Question: I'm developing an Augmented Reality piano with Vuforia and Unity 4.6. The app will be a game where the mobile phone will say a note, for example :"C" and the user will have 5 seconds to play the note in a paper piano with virtual buttons.
The problem I'm having is that I'm not getting the sounds of the piano keys when I press a button. I do enter the desired case in the switch statement, but no sound is played.Neither the play() methods on the Update function or the OnButtonPressed() are playing. However on the method generarNota(). I always listen the sound of the phone saying the note.
This is my code:
'''
public class ButtonControl : MonoBehaviour,IVirtualButtonEventHandler {
public AudioSource c;
public AudioSource cSharp;
public AudioSource d;
public AudioSource dSharp;
public AudioSource e;
public AudioSource f;
public AudioSource fSharp;
public AudioSource g;
public AudioSource gSharp;
public AudioSource a;
public AudioSource aSharp;
public AudioSource b;
public AudioSource correctSound;
public AudioSource incorrectSound;
public AudioClip cv;
public AudioClip cSharpv;
public AudioClip dv;
public AudioClip dSharpv;
public AudioClip ev;
public AudioClip fv;
public AudioClip fSharpv;
public AudioClip gv;
public AudioClip gSharpv;
public AudioClip av;
public AudioClip aSharpv;
public AudioClip bv;
public AudioSource c2;
public bool gameOn;
string currentNote; //Nota genereada por el sistema
string inputNote; //Nota presionada por el usuario
public float waitTime; //Tiempo de espera entre notas
public float resetWait; // Para reiniciar el tiempo de espera
public int totalNotes;
public int correctNotes;
public int incorrectNotes;
bool firstNote;
bool beingHandled;
public bool blackNotes;
bool notePressed;
//Use this for initialization
void Start () {
c.PlayOneShot(c.clip);
blackNotes = false;
this.notePressed = false;
beingHandled = false;
currentNote="NONE";
waitTime = 0;
firstNote = true;
VirtualButtonBehaviour[] vbs = GetComponentsInChildren<VirtualButtonBehaviour>();
for (int i = 0; i < vbs.Length; ++i) {
// Register with the virtual buttons TrackableBehaviour
vbs[i].RegisterEventHandler(this);
}
}
void generarNota(){
if (blackNotes) {
int num = Random.Range (1, 13);
//StartCoroutine ("waitTimeDelay");
switch (num) {
case 1:
Debug.Log ("Se genero C");
int a = 0;
currentNote = "C";
audio.clip = this.cv;
audio.PlayDelayed (0.5f);
//this.aSource.PlayOneShot(this.cv);
break;
case 2:
Debug.Log ("Se genero C#");
currentNote = "C#";
audio.clip = this.cSharpv;
audio.PlayDelayed (0.5f);
break;
case 3:
Debug.Log ("Se genero D");
currentNote = "D";
audio.clip = this.dv;
audio.PlayDelayed (0.5f);
break;
case 4:
Debug.Log ("Se genero D#");
currentNote = "D#";
audio.clip = this.dSharpv;
audio.PlayDelayed (0.5f);
break;
case 5:
Debug.Log ("Se genero E");
currentNote = "E";
audio.clip = this.ev;
audio.PlayDelayed (0.5f);
break;
case 6:
Debug.Log ("Se genero F");
currentNote = "F";
audio.clip = this.fv;
audio.PlayDelayed (0.5f);
break;
case 7:
Debug.Log ("Se genero F#");
currentNote = "F#";
audio.clip = this.fSharpv;
audio.PlayDelayed (0.5f);
break;
case 8:
Debug.Log ("Se genero G");
currentNote = "G";
audio.clip = this.gv;
audio.PlayDelayed (0.5f);
break;
case 9:
Debug.Log ("Se genero G#");
currentNote = "G#";
audio.clip = this.gSharpv;
audio.PlayDelayed (0.5f);
break;
case 10:
Debug.Log ("Se genero A");
currentNote = "A";
audio.clip = this.av;
audio.PlayDelayed (0.5f);
break;
case 11:
Debug.Log ("Se genero A#");
currentNote = "A#";
audio.clip = this.aSharpv;
audio.PlayDelayed (0.5f);
break;
case 12:
Debug.Log ("Se genero B");
currentNote = "B";
audio.clip = this.bv;
audio.PlayDelayed (0.5f);
break;
}
this.totalNotes++;
}
else {
int num = Random.Range (1, 8);
//StartCoroutine ("waitTimeDelay");
switch (num) {
case 1:
Debug.Log ("Se genero C");
int a = 0;
currentNote = "C";
audio.clip = this.cv;
audio.PlayDelayed (0.5f);
//this.aSource.PlayOneShot(this.cv);
break;
case 2:
Debug.Log ("Se genero D");
currentNote = "D";
audio.clip = this.dv;
audio.PlayDelayed (0.5f);
break;
case 3:
Debug.Log ("Se genero E");
currentNote = "E";
audio.clip = this.ev;
audio.PlayDelayed (0.5f);
break;
case 4:
Debug.Log ("Se genero F");
currentNote = "F";
audio.clip = this.fv;
audio.PlayDelayed (0.5f);
break;
case 5:
Debug.Log ("Se genero G");
currentNote = "G";
audio.clip = this.gv;
audio.PlayDelayed (0.5f);
break;
case 6:
Debug.Log ("Se genero A");
currentNote = "A";
audio.clip = this.av;
audio.PlayDelayed (0.5f);
break;
case 7:
Debug.Log ("Se genero B");
currentNote = "B";
audio.clip = this.bv;
audio.PlayDelayed (0.5f);
break;
}
this.totalNotes++;
}
}
void waitTimeDelay(){
}
// Update is called once per frame
void Update () {
if (this.gameOn) {
if(this.waitTime>0){
this.waitTime-= Time.deltaTime;
//Verificamos el boton. Si esta presionado el correcto sumamos a las notas correctas
if(inputNote==this.currentNote){
//audio.clip = this.correctSound;
//audio.Play();
correctSound.Play();
this.correctNotes++;
inputNote ="NONE.";
this.waitTime = resetWait;
this.generarNota();
}
else if(inputNote!= "NONE." && inputNote != this.currentNote){
//Si la nota es incorrecta, agregamos uno a las incorrectas y generamos una nueva nota
//audio.clip = this.incorrectSound;
//audio.Play();
incorrectSound.Play();
this.incorrectNotes++;
inputNote ="NONE.";
this.generarNota();
this.waitTime = resetWait;
}
//Generamos nueva nota
//Reiniciamos
}
else{
//Reiniciamos el tiempo
this.waitTime = this.resetWait;
if(!this.firstNote){
// Como no presiono nada, nota erronea
this.incorrectNotes++;
incorrectSound.Play();
//audio.clip = this.incorrectSound;
//audio.Play();
//this.aSource.PlayOneShot(this.incorrectSound);
}
else{
this.firstNote = false;
}
//generamos una nueva nota
this.generarNota();
}
}
}
public void OnButtonPressed(VirtualButtonAbstractBehaviour vb){
if (blackNotes&&!notePressed) {
switch (vb.VirtualButtonName) {
case "buttonC":
this.inputNote = "C";
//audio.PlayOneShot (c);
break;
case "buttonCSharp":
this.inputNote = "C#";
//audio.PlayOneShot (cSharp);
break;
case "buttonD":
this.inputNote = "D";
//audio.PlayOneShot (d);
break;
case "buttonDSharp":
this.inputNote = "D#";
//audio.PlayOneShot (dSharp);
break;
case "buttonE":
this.inputNote = "E";
//audio.PlayOneShot (e);
break;
case "buttonF":
this.inputNote = "F";
//audio.PlayOneShot (f);
break;
case "buttonFSharp":
this.inputNote = "F#";
//audio.PlayOneShot (fSharp);
break;
case "buttonG":
this.inputNote = "G";
//audio.PlayOneShot (g);
break;
case "buttonGSharp":
this.inputNote = "G#";
//audio.PlayOneShot (gSharp);
break;
case "buttonA":
this.inputNote = "A";
//audio.PlayOneShot (a);
break;
case "buttonASharp":
this.inputNote = "A#";
//audio.PlayOneShot (aSharp);
break;
case "buttonB":
this.inputNote = "B";
//audio.PlayOneShot (b);
break;
case "buttonC2":
this.inputNote = "C";
//audio.PlayOneShot (c2);
break;
}
notePressed=true;
}
else if(blackNotes==false && notePressed==false){
switch (vb.VirtualButtonName) {
case "buttonC":
this.inputNote = "C";
Debug.Log ("Se Presiono C");
c.Play();
break;
case "buttonD":
this.inputNote = "D";
d.Play();
Debug.Log ("Se Presiono D");
break;
case "buttonE":
this.inputNote = "E";
e.Play();
Debug.Log ("Se Presiono E");
break;
case "buttonF":
this.inputNote = "F";
f.Play();
Debug.Log ("Se Presiono F");
break;
case "buttonG":
this.inputNote = "G";
g.Play();
Debug.Log ("Se Presiono G");
break;
case "buttonA":
this.inputNote = "A";
a.Play();
Debug.Log ("Se Presiono A");
break;
case "buttonB":
this.inputNote = "B";
b.Play();
Debug.Log ("Se Presiono B");
break;
case "buttonC2":
this.inputNote = "C";
c2.Play();
Debug.Log ("Se Presiono C2");
break;
}
notePressed=true;
}
}
//If para cada tecla del piano
//audio.PlayOneShot(myClip);
//Comparamos si las notas son iguales.
//Si son iguales, sonido correcto+generar una nueva nota+sumar contador de puntos
//Si no son iguales--> sonido de error+ terminar juego
public void OnButtonReleased(VirtualButtonAbstractBehaviour vb){
notePressed = false;
this.inputNote = "NONE.";
Debug.Log ("BUTTON UNPRESSED");
}
}
'''
Here's also my editor screenshot so you can check that I have audioclips attached to each audio source.

Can anyone help me find where the problem is ?
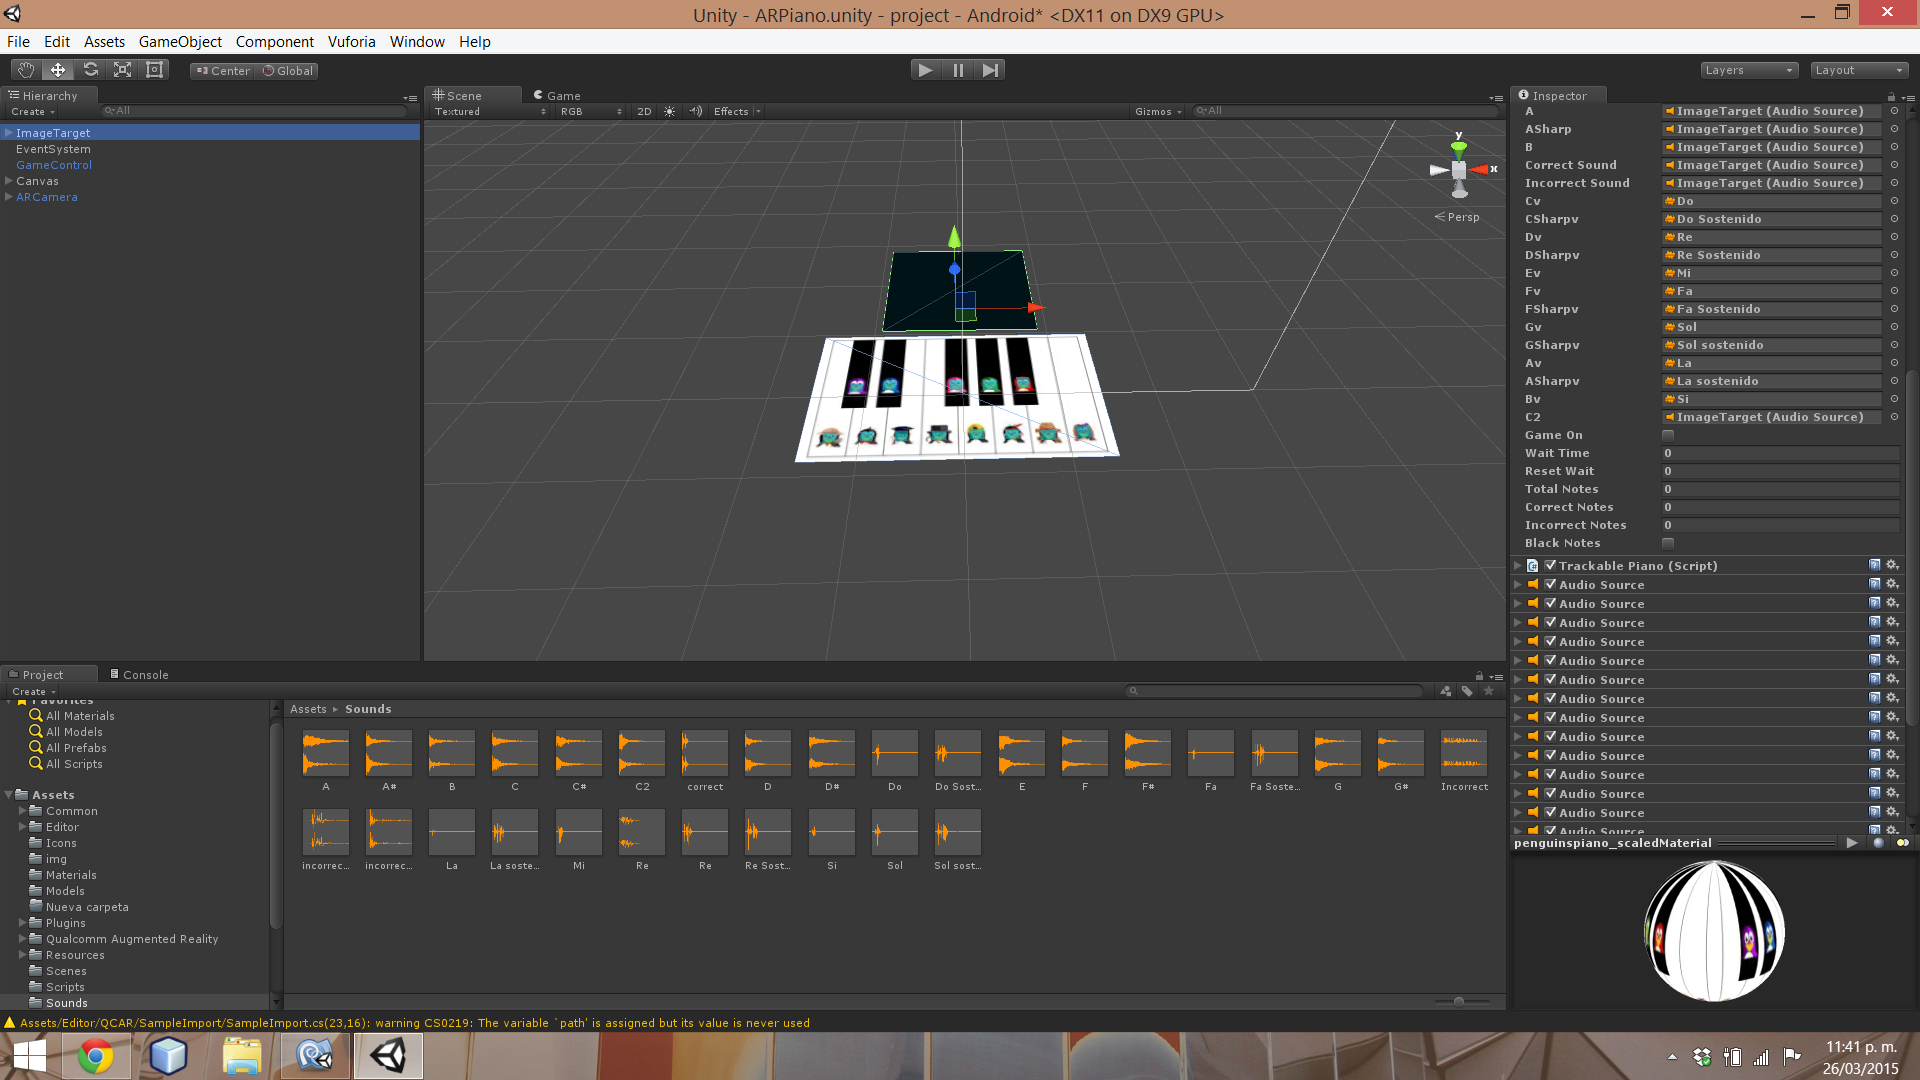
Answer: Make an array, instead of multiple AudioSource. 2 Major problem about the structure of your code.
1 - Only Applies if you use mobile device that can use multiple taps. You're not using Touches
2 - Since you're not using Array. You always, have to remove the current playing Audio Source with a new one instead of iterating from an AudioSource Array. audio.clip will always remove the current one that is playing.
'''
AudioSource[] myNotes;
myNotes[0].PlayOnce();
myNotes[3].PlayOnce();
//Don't do this.
// audio.clip = <---- NO!!!
'''